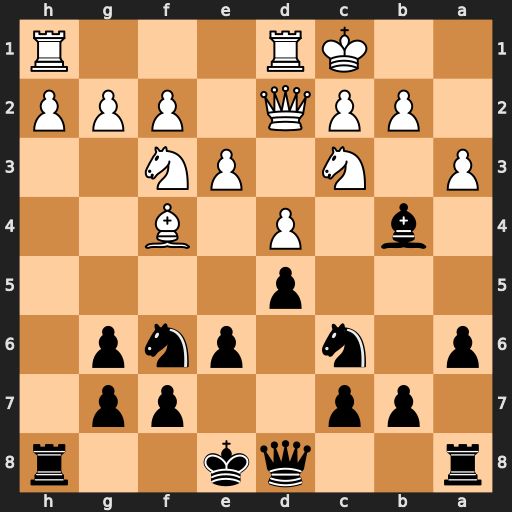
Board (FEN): r2qk2r/1pp2pp1/p1n1pnp1/3p4/1b1P1B2/P1N1PN2/1PPQ1PPP/2KR3R
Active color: b
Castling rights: kq
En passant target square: -
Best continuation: Ne4 Nxe4 Bxd2+